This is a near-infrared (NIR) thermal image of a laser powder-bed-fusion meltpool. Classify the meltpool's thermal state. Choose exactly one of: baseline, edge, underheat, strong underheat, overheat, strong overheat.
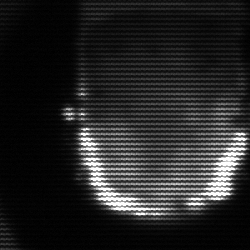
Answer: baseline